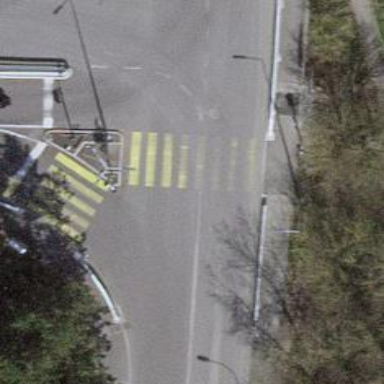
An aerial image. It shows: Crossing with traffic signals.